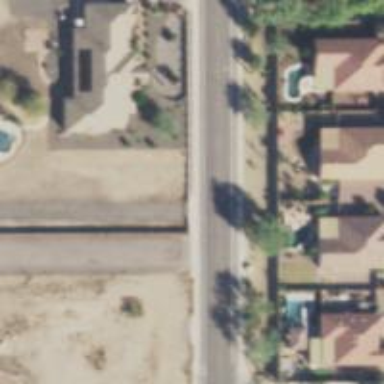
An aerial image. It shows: Asphalt driveway for service vehicles.